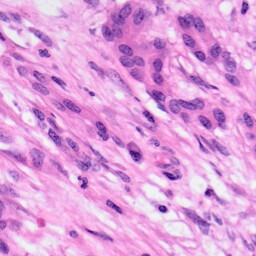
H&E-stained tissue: Pancreatic